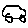
Label: car